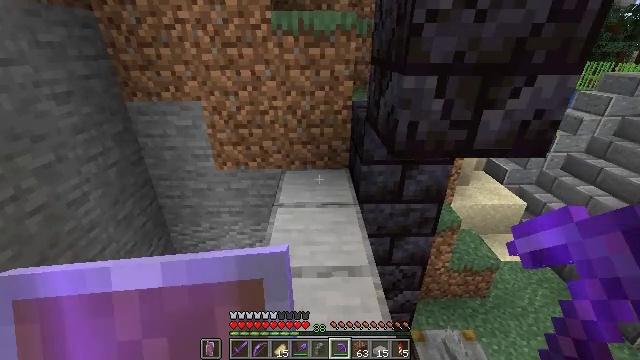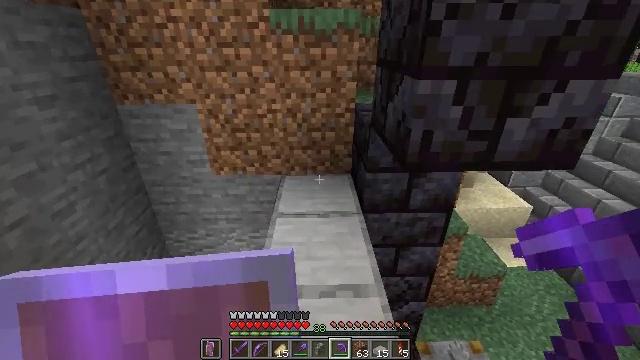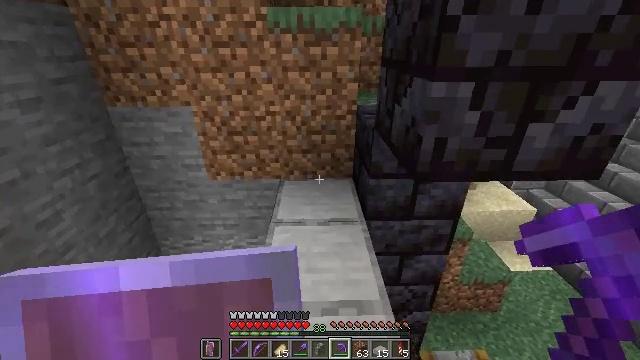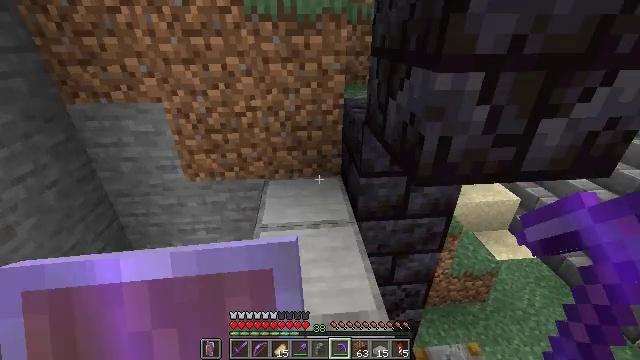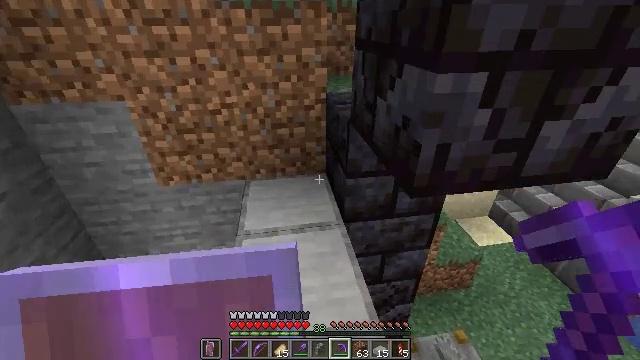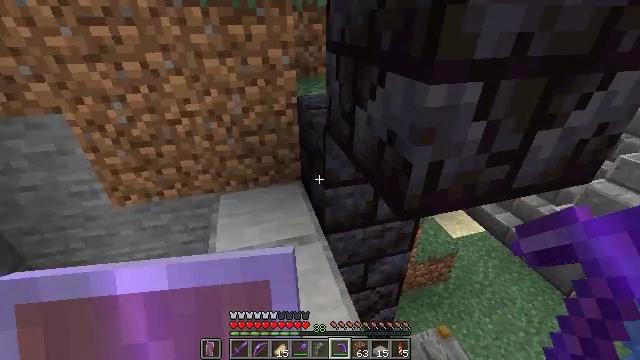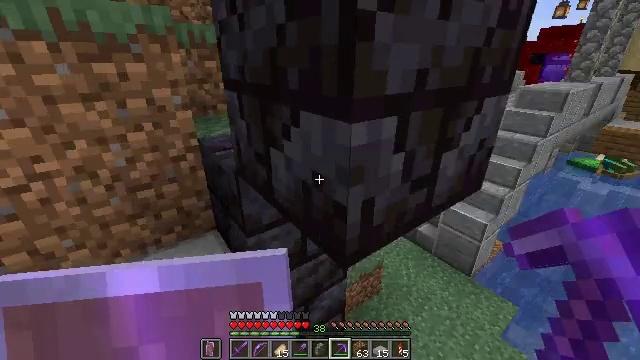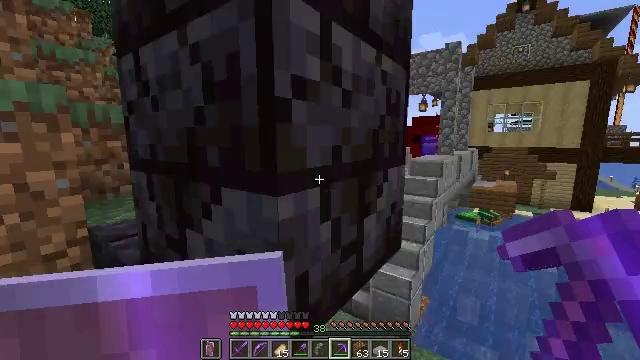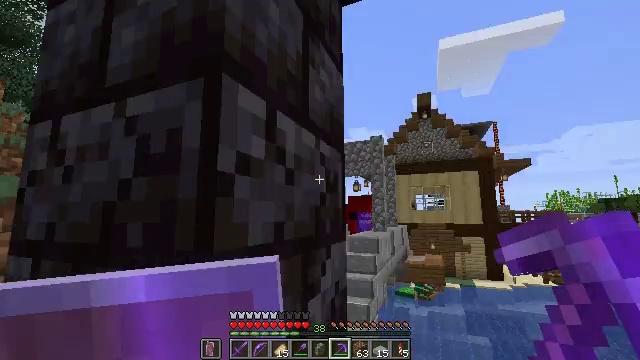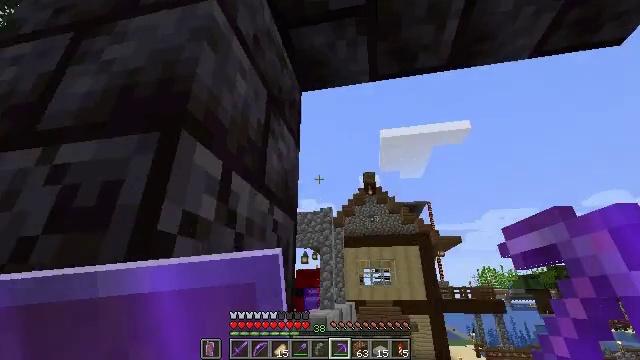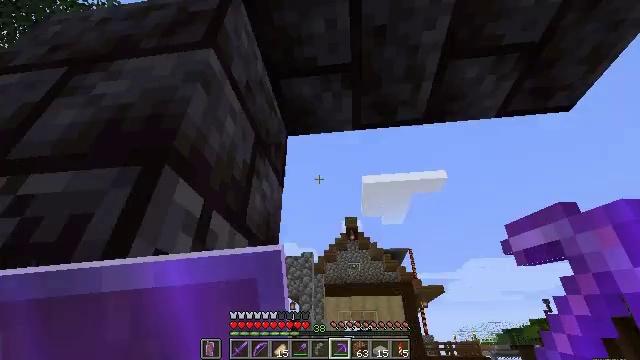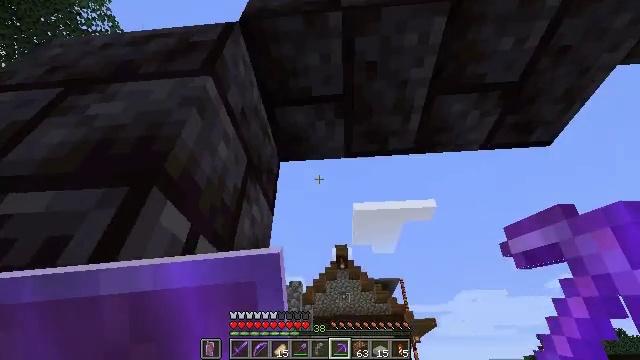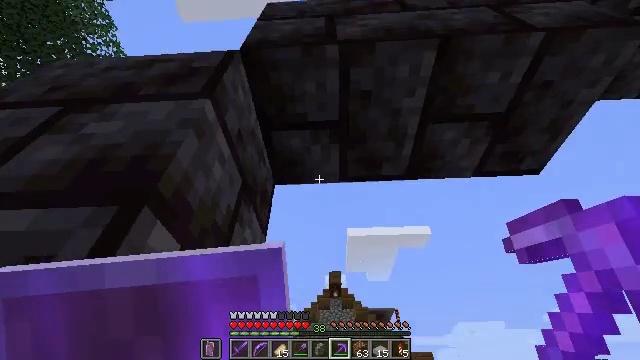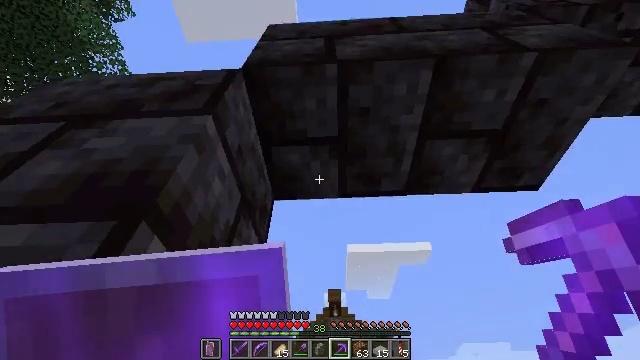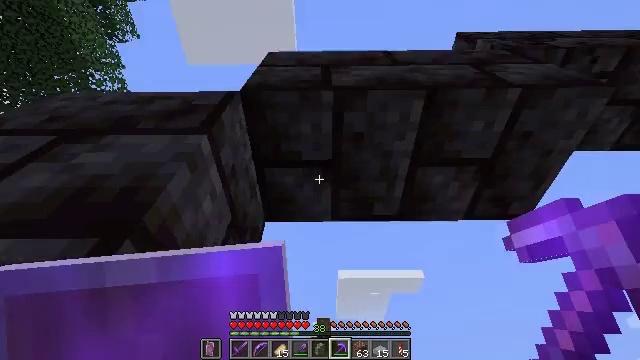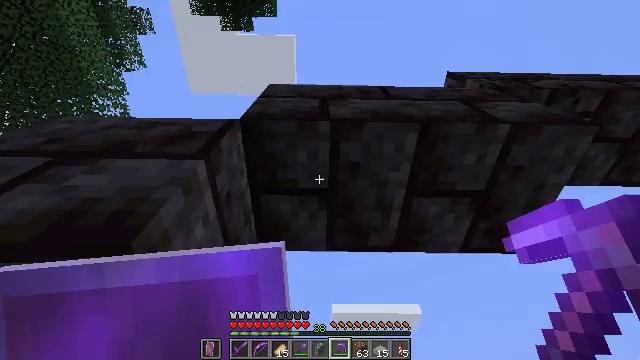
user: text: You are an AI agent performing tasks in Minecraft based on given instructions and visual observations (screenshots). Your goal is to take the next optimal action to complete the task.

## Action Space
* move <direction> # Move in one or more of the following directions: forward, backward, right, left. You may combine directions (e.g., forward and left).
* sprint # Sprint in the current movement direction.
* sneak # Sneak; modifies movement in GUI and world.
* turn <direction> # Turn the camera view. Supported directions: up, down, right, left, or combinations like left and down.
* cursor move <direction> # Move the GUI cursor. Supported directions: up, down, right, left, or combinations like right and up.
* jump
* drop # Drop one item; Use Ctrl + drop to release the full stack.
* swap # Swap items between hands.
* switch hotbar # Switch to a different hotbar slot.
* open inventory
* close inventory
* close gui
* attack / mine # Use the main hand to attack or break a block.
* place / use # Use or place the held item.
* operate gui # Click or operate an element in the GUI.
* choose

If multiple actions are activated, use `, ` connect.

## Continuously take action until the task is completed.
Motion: motion action
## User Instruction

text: Mine the smooth stone slab.
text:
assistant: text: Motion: move forward
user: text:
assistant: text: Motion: move forward
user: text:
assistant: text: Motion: move forward, turn right and down
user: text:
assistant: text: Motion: move forward, turn right and down
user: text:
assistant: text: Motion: turn right
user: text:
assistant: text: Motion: turn right and up
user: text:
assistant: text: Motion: turn right and up
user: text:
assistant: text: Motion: turn right and up
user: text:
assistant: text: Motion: turn right and up
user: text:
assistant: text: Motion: turn right and up
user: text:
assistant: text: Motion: turn right and up
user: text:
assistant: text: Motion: turn right and up
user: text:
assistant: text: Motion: turn up
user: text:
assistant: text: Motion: turn right and up
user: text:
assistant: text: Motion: turn right and up
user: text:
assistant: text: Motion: turn right and up
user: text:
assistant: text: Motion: no_op
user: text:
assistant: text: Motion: no_op
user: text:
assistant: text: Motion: no_op
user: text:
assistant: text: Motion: no_op
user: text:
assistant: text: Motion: turn down
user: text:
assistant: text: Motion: turn right and down
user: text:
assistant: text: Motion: turn right and down
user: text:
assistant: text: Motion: turn right and down
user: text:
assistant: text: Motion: turn right and down
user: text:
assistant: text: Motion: turn right and down
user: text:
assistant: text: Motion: turn down
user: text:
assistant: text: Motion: turn down
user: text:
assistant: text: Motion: turn left and down
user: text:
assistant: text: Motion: turn down